Interaction volume radius: 5 \u00c5
Interaction volume height: 25 \u00c5
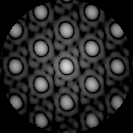
Disorder parameter: 0.009788